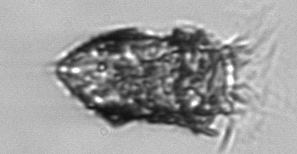
Label: Tintinnopsis